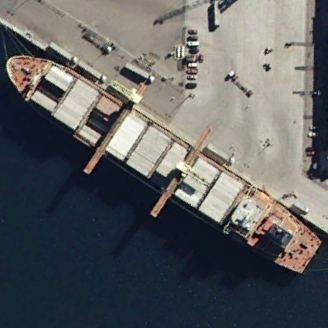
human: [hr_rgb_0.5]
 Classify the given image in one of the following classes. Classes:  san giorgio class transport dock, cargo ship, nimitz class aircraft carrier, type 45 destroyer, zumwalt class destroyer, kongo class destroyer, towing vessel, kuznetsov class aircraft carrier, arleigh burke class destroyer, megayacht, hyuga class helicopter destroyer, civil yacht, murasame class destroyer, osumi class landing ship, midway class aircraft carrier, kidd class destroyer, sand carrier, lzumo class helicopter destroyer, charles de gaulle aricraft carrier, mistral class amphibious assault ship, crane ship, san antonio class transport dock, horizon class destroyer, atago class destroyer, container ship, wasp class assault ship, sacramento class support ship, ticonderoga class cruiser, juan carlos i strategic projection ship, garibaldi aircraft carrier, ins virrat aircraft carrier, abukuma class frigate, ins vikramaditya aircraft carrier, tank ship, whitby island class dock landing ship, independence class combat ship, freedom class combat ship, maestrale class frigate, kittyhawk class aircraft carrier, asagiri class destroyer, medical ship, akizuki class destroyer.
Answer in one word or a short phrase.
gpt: Cargo ship